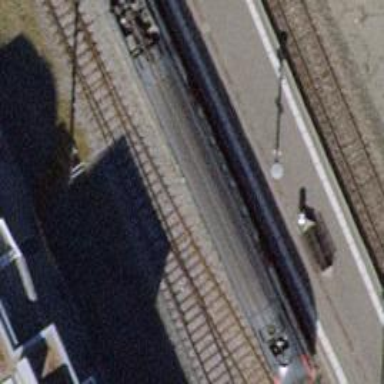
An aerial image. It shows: Single-track railway siding with electrified contact lines.